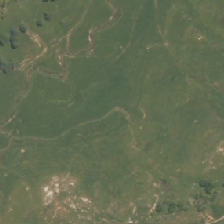
Land cover: high_producing_grassland